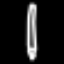
Label: pencil